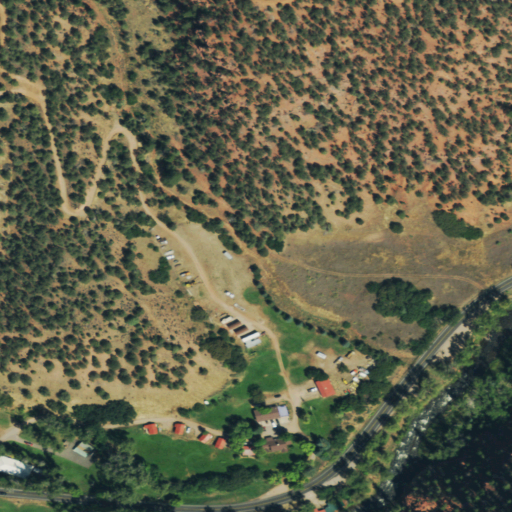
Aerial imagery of valley in Colorado named Box Canyon containing shrub, evergreen forest, open development, woody wetlands, low intensity development, and deciduous forest